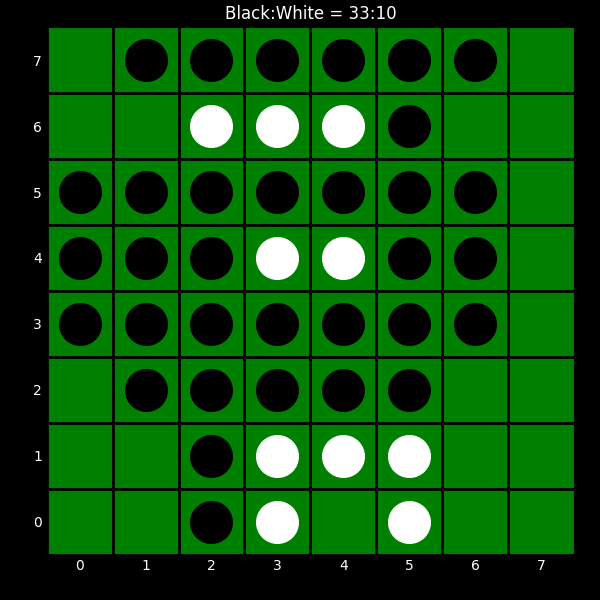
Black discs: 33
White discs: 10